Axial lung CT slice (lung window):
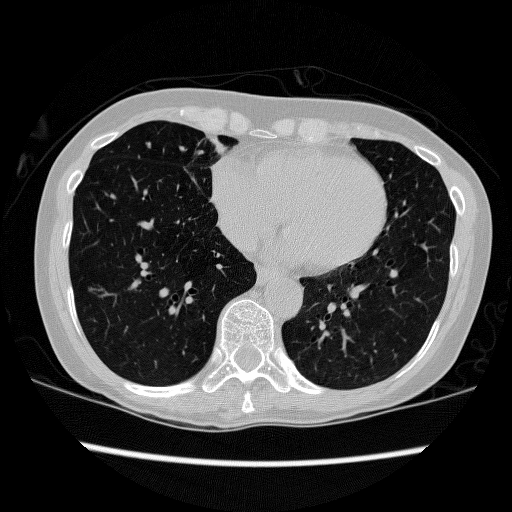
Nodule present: no